Question: I have a controller on which an action event of my button opens a child stage. The issue is when I close the parent stage, the child stage also closes. I want to prevent parent stage from closing as long as child stage is open.

'''
URL url = getClass().getResource("Message.fxml");
FXMLLoader fxmlLoader = new FXMLLoader();
fxmlLoader.setLocation(url);
fxmlLoader.setBuilderFactory(new JavaFXBuilderFactory());
root = (Parent)fxmlLoader.load(url.openStream());
Stage stage = new Stage();
//stage.initStyle(StageStyle.UNDECORATED);
//stage.setFullScreen(true);
stage.setTitle("Welcome User");
stage.setScene(new Scene(root, 675,
stage.show();
'''
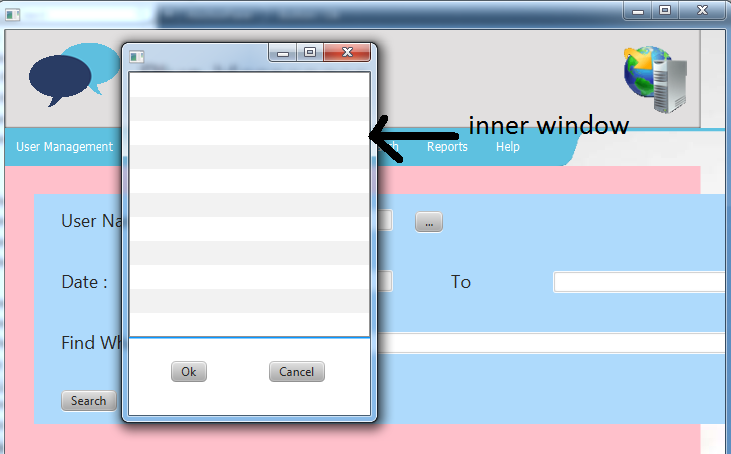
Answer: Set the followings:
'''
stage.initModality(Modality.WINDOW_MODAL);
stage.initOwner(primaryStage);
'''
You can get the primaryStage by putting it to static variable in main class:
'''
public static Stage primaryStage;
@Override
public void start(Stage primaryStage) {
this.primaryStage = primaryStage;
...
}
'''
then
'''
stage.initOwner(MainApp.primaryStage);
'''